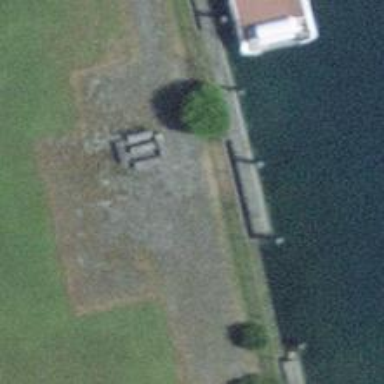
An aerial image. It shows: Concrete bench.